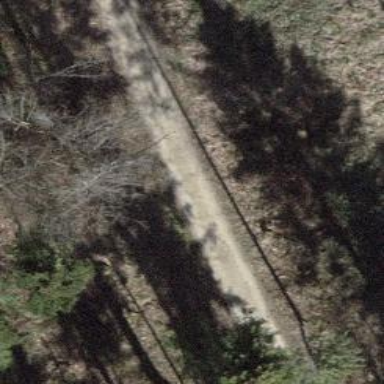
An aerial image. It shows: Gravel track with grade2 quality.